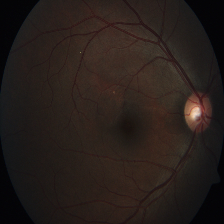
Diabetic retinopathy grade: Severe